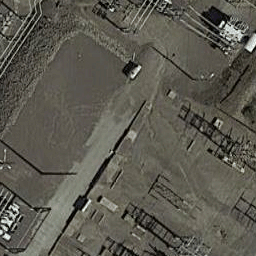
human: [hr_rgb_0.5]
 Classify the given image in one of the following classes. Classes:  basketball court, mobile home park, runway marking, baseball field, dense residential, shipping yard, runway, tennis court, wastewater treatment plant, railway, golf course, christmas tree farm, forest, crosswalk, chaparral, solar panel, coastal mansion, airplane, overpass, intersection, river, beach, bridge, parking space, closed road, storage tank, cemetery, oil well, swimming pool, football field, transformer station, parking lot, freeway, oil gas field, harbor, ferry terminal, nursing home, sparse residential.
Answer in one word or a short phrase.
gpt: transformer station